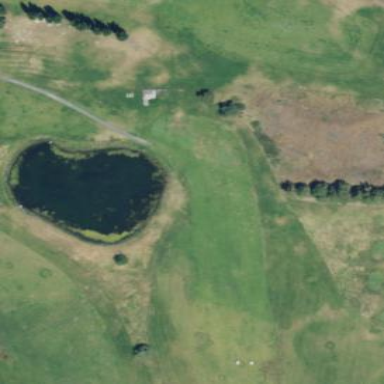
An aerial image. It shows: Water hazard in golf course. The hazard is natural water feature.